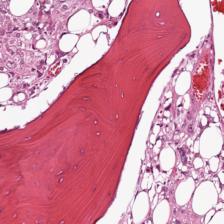
Label: Viable